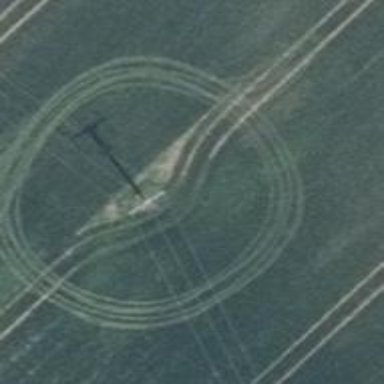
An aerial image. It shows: Power pole.